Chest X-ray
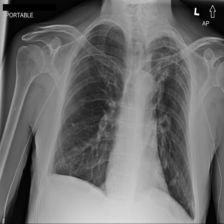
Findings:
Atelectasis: negative
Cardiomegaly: negative
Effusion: negative
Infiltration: negative
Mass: negative
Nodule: negative
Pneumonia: negative
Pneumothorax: negative
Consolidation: negative
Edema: negative
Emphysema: negative
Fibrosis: negative
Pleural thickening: negative
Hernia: negative